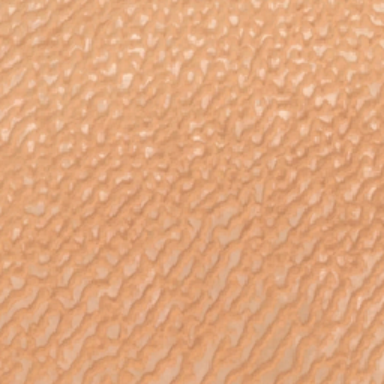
The curly desert is made of thousands of sand dunes .